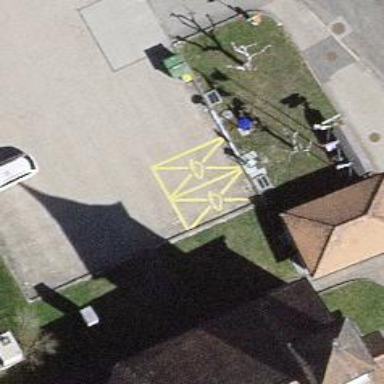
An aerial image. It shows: Charging station.